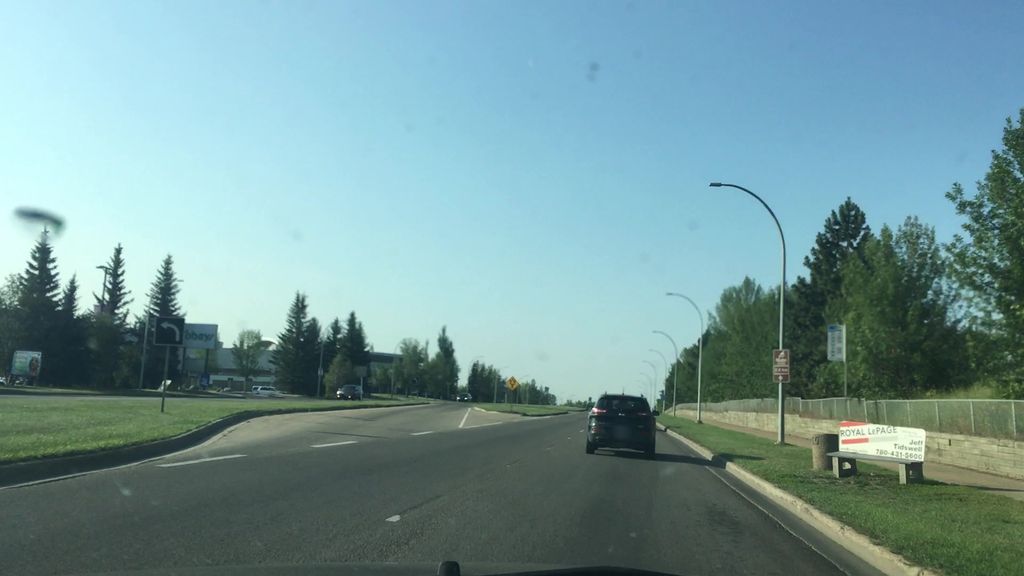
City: edmonton